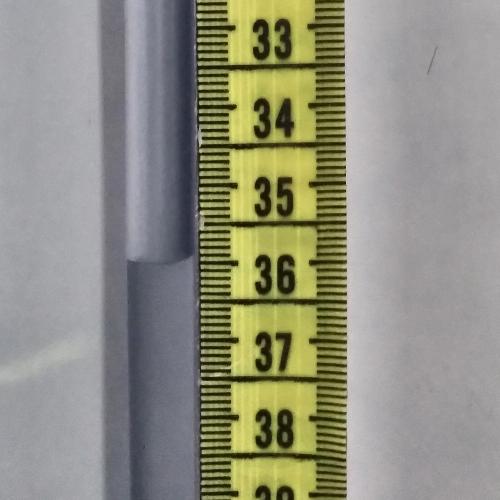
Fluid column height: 36.0 cm